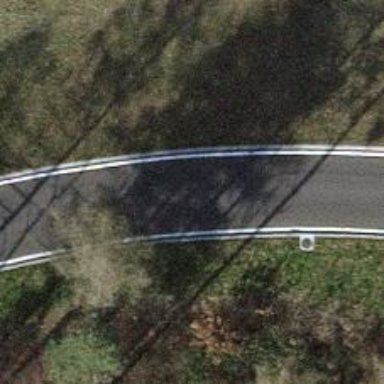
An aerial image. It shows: Secondary road.